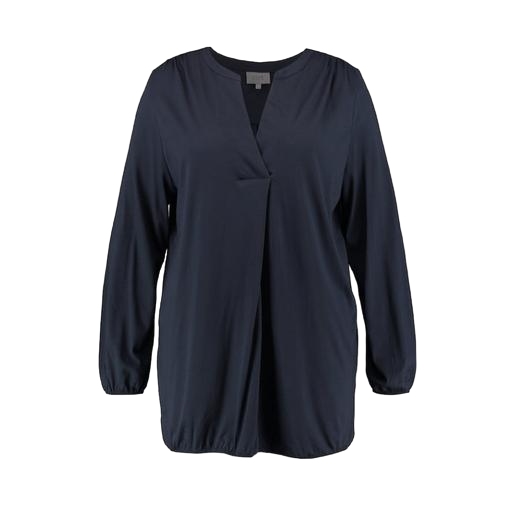
blue plus size shirt, l/s blouse, dark blue and long sleeves, white background